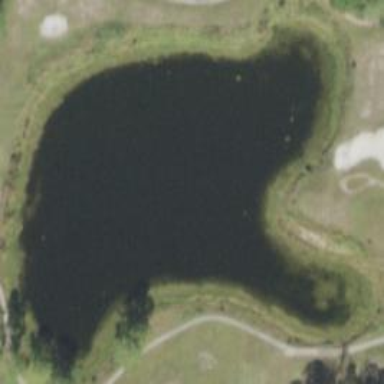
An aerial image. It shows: Water hazard on golf course. The hazard is natural water feature.